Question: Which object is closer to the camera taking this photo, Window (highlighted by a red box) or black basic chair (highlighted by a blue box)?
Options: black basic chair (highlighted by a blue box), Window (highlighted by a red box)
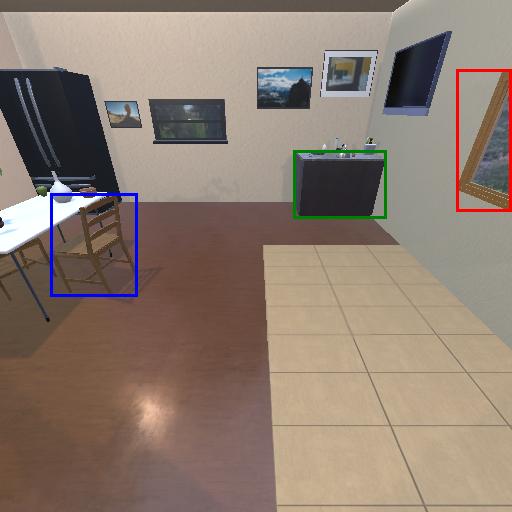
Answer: black basic chair (highlighted by a blue box)